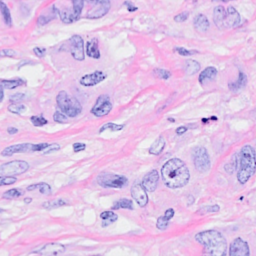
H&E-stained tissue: Breast